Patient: sex M, age 64
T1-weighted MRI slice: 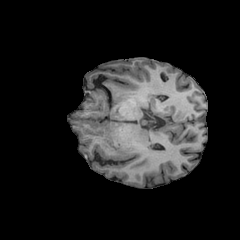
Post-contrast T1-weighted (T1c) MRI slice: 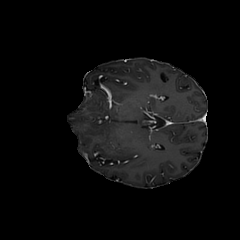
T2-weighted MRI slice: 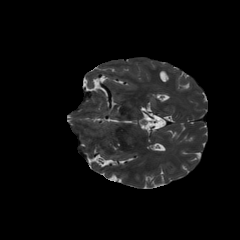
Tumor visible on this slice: no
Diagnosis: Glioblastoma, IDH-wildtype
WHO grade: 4